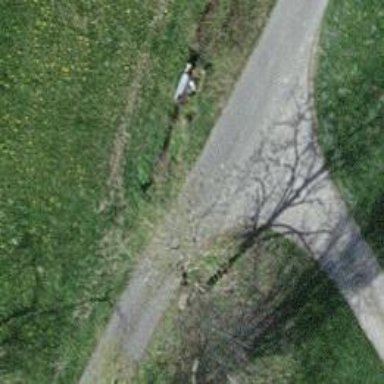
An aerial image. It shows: Culvert tunnel.